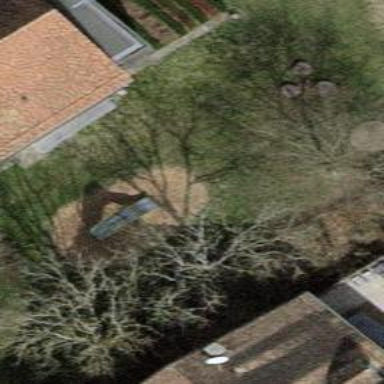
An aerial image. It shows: Playground area for leisure activities on the land.